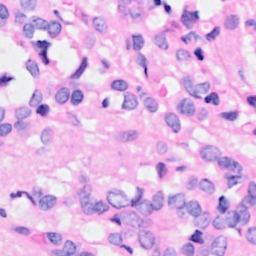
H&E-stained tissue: Breast